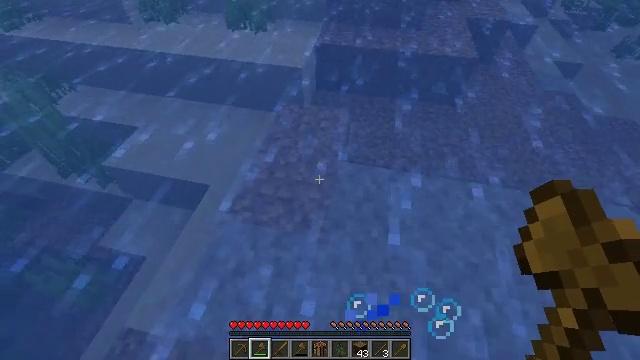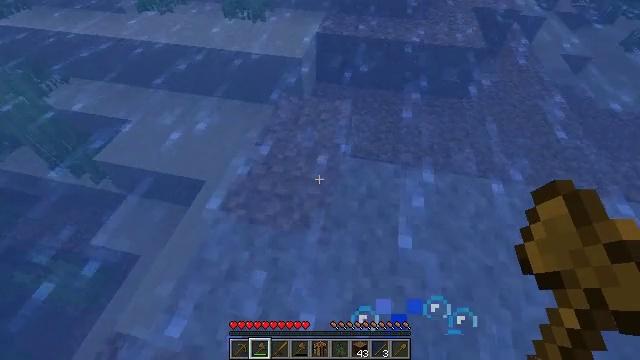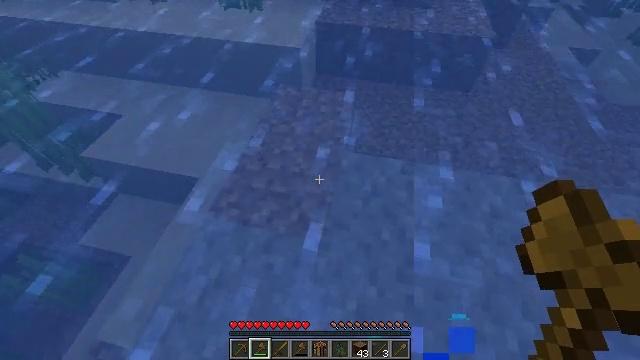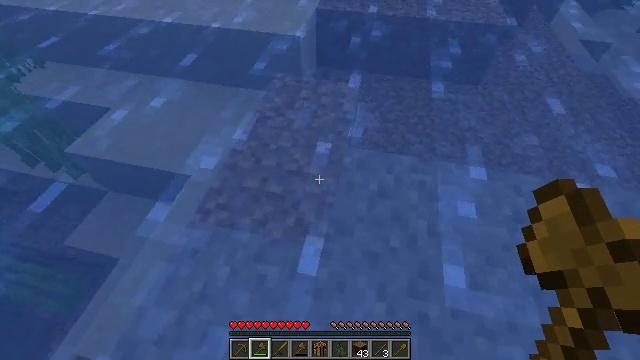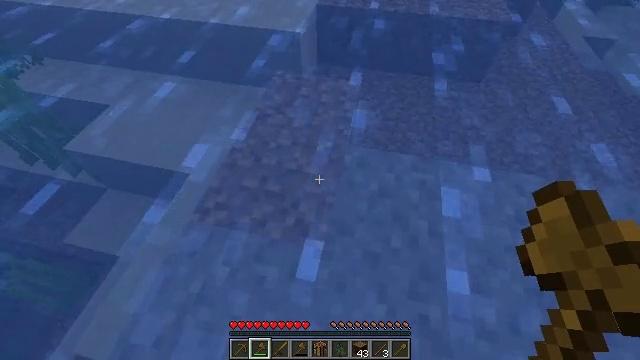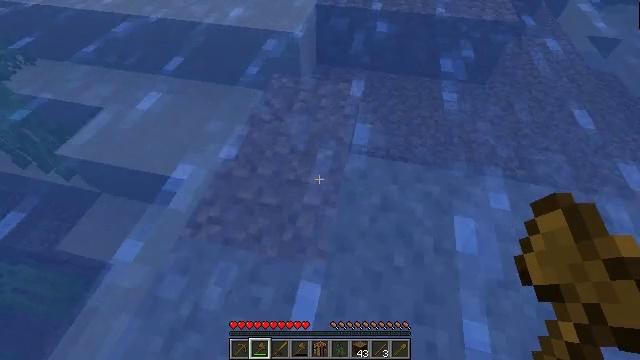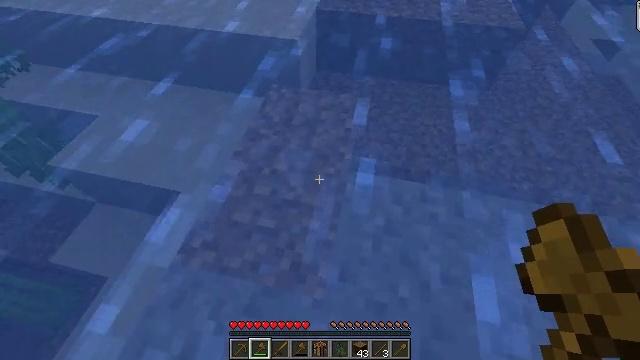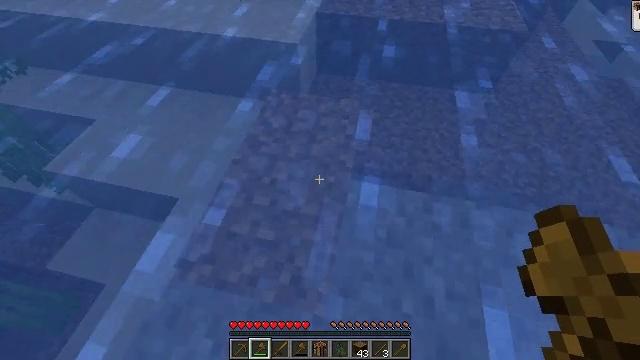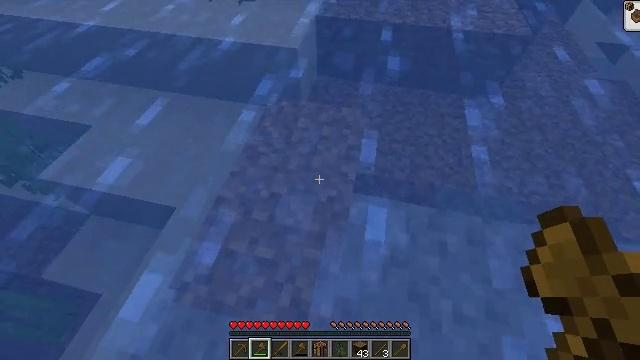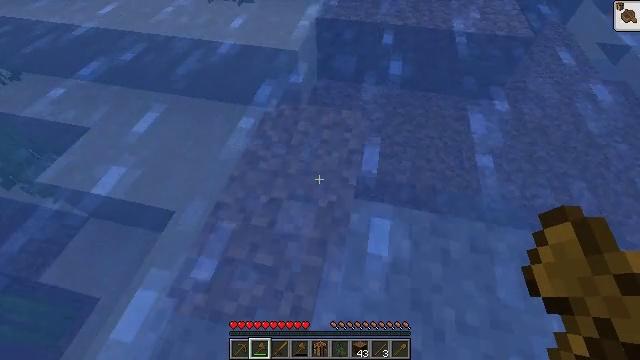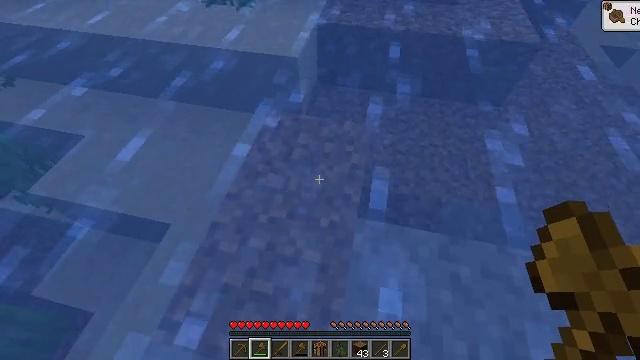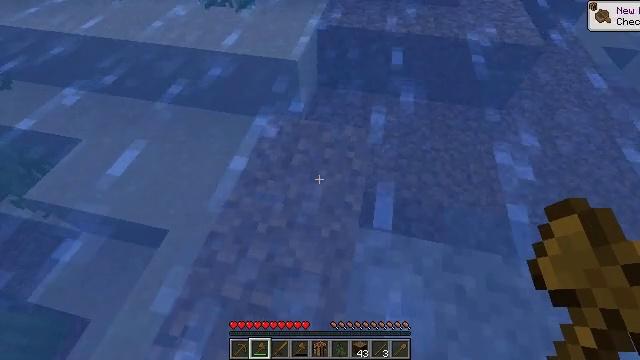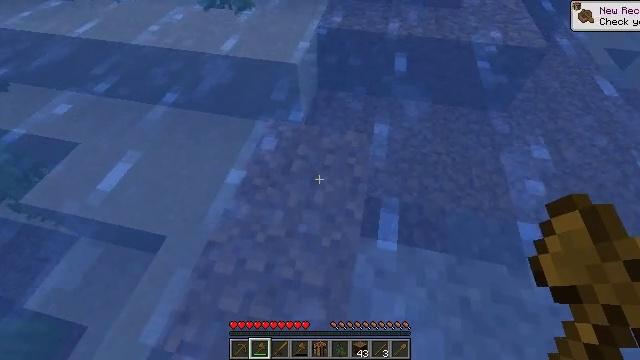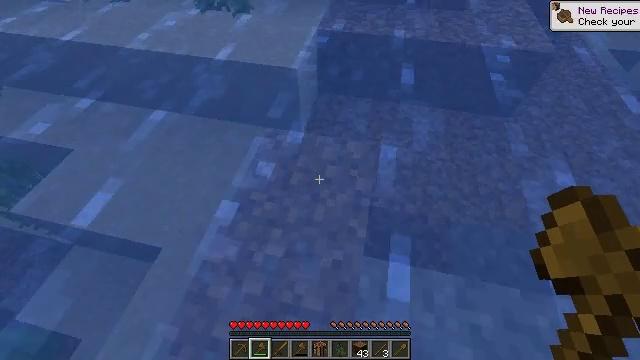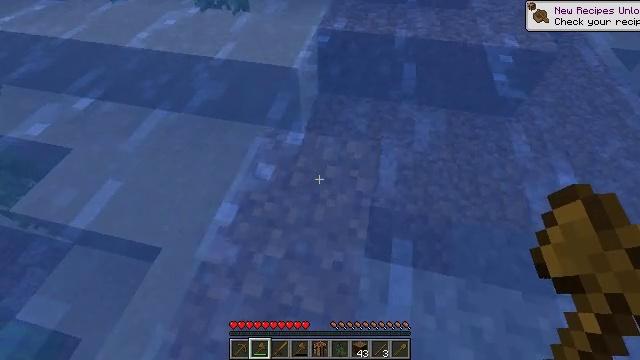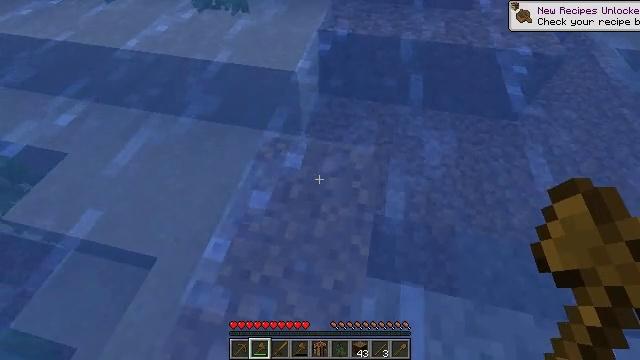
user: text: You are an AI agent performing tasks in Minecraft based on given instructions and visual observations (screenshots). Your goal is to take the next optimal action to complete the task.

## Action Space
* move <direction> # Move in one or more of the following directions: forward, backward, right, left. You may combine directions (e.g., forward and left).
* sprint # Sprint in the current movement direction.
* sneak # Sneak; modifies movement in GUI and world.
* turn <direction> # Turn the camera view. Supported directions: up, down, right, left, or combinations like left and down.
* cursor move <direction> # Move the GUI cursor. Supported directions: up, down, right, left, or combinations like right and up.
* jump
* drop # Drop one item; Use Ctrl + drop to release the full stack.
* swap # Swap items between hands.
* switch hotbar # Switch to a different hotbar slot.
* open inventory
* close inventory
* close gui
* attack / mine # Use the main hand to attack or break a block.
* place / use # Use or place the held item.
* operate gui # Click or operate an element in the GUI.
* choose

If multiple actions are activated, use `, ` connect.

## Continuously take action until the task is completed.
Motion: motion action
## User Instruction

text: Gather sand from the desert.
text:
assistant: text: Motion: move forward
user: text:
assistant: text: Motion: move forward
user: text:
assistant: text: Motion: move forward
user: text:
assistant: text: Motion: move forward
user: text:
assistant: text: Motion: move forward
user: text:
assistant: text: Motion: move forward
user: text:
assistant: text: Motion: move forward
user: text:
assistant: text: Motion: move forward
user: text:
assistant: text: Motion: move forward
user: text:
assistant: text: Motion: move forward
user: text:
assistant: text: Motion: move forward
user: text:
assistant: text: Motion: move forward
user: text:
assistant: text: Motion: move forward
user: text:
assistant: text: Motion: move forward
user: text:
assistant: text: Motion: move forward
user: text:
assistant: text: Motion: move forward
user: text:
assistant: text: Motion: move forward
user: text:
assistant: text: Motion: move forward
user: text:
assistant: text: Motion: move forward, turn left and up
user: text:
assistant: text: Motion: move forward, turn left and up
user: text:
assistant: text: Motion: move forward, turn left and up
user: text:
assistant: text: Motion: move forward, turn left and up
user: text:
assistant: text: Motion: move forward, turn left and up
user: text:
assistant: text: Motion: move forward, turn left and up
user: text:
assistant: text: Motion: move forward, turn left and up
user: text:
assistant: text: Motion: move forward, turn left and up
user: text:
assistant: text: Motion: move forward, turn left and up
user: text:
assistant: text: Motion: move forward
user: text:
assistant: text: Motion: move forward, turn left and up
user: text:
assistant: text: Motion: move forward